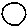
Label: circle